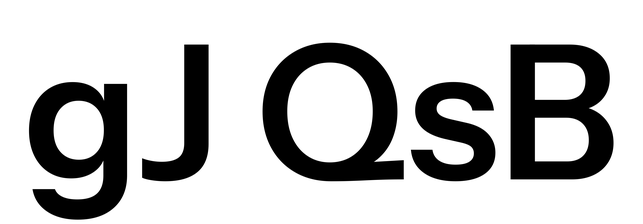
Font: InstrumentSans_SemiBold